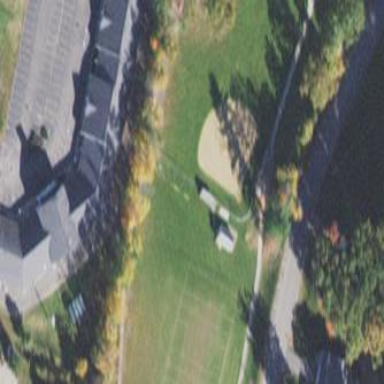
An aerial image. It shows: Recreation ground with grass surface.